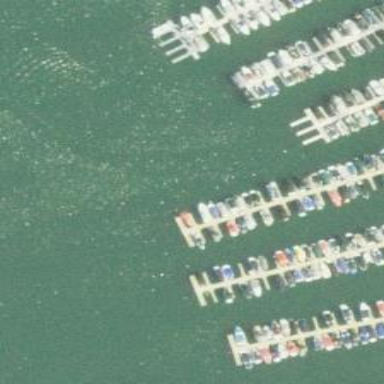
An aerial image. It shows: Man-made pier.